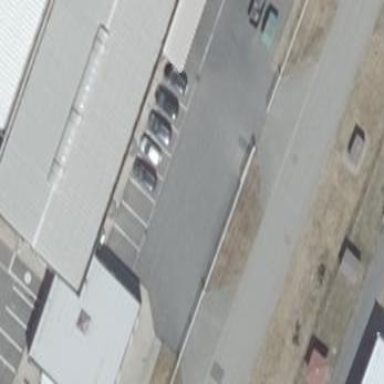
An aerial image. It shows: Industrial building.